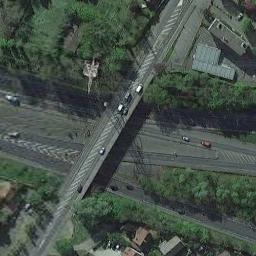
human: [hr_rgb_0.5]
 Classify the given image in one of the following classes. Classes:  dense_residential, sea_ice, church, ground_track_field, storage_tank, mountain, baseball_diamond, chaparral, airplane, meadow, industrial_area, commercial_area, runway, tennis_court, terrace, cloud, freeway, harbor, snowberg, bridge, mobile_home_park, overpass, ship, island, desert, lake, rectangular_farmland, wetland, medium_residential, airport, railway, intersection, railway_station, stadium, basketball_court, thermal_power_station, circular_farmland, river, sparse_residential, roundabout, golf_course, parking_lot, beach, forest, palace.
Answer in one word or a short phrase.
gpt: overpass